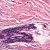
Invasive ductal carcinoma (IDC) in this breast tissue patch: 0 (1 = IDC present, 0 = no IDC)